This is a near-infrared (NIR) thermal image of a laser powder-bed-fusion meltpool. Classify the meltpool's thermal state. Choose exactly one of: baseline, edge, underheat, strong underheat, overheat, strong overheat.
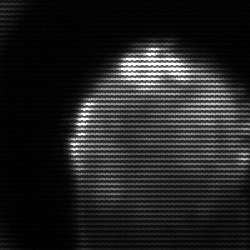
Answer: edge